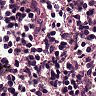
Metastatic tissue present: no